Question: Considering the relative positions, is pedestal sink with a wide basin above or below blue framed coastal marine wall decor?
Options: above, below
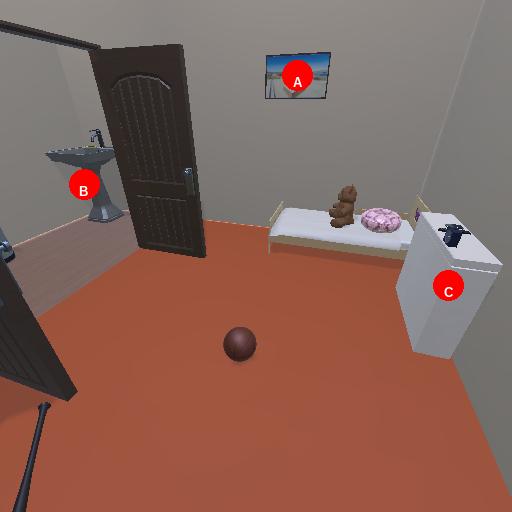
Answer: above